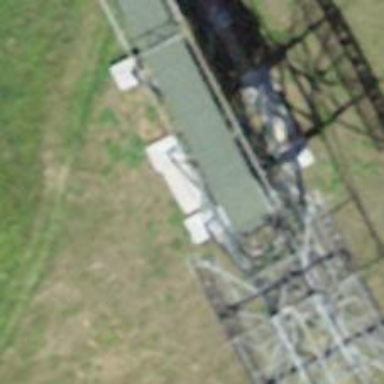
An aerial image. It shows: Aerialway station.